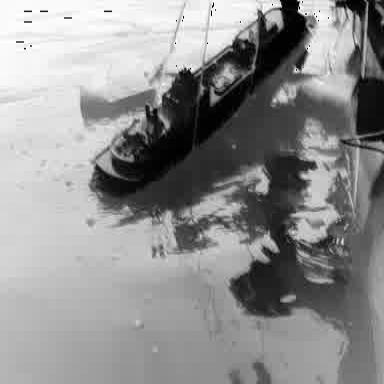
There is a container_ship in the infrared image.